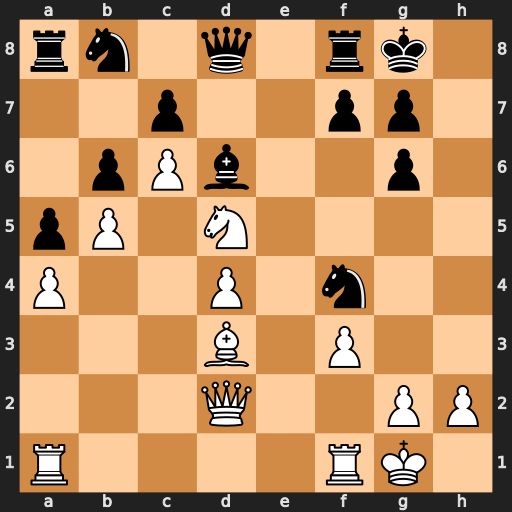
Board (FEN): rn1q1rk1/2p2pp1/1pPb2p1/pP1N4/P2P1n2/3B1P2/3Q2PP/R4RK1
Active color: w
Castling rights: -
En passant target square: -
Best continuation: Nxf4 Qg5 g3 Bxf4 Qxf4 Qxf4 gxf4